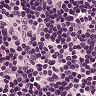
Metastatic tissue present: no